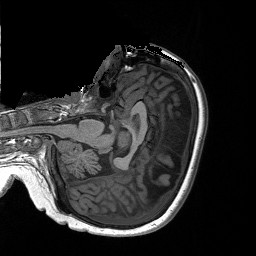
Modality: T1w
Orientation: axial
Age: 42
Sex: female